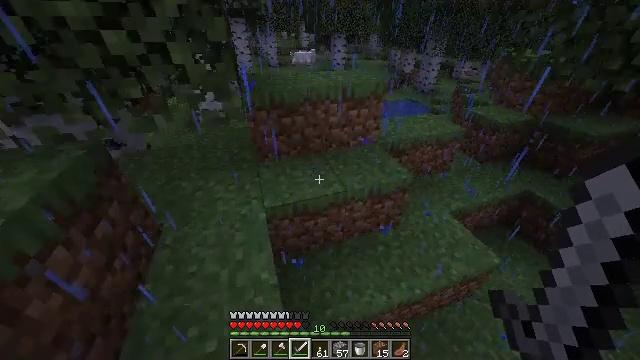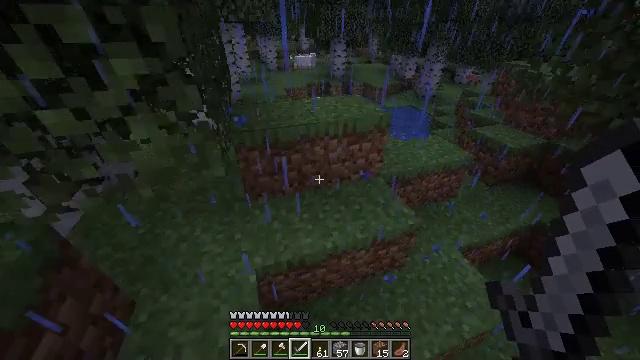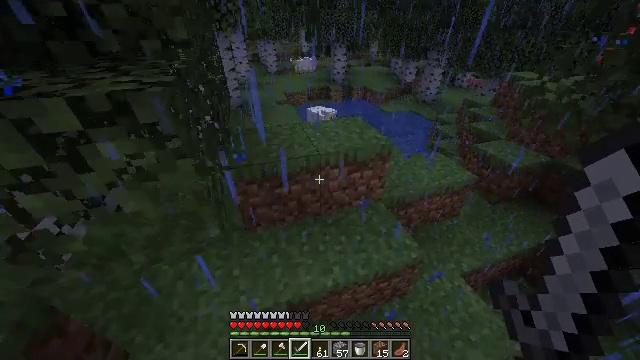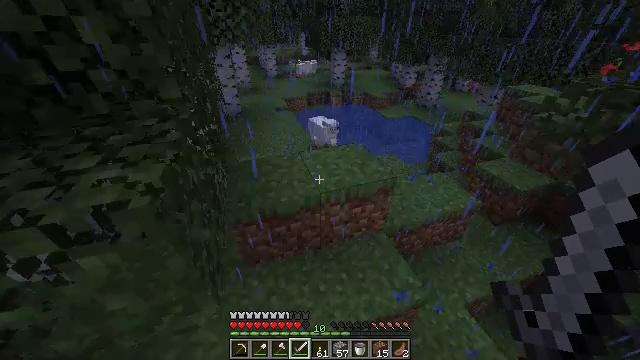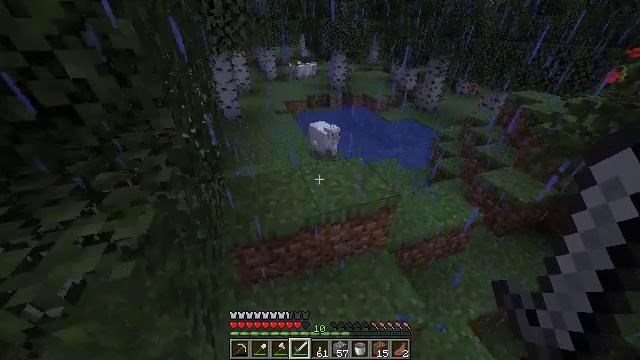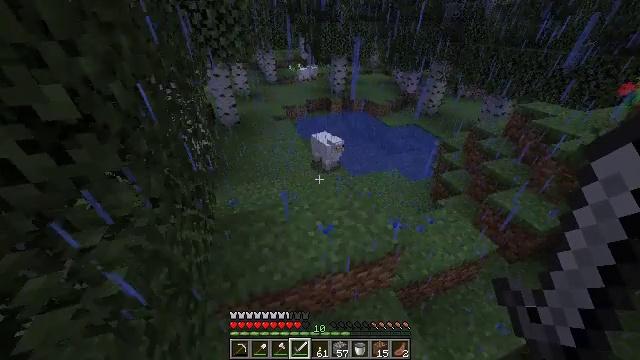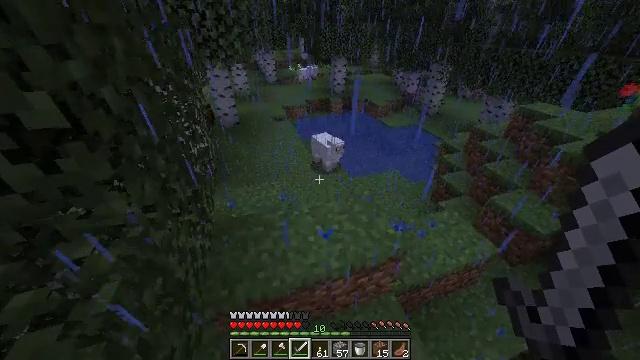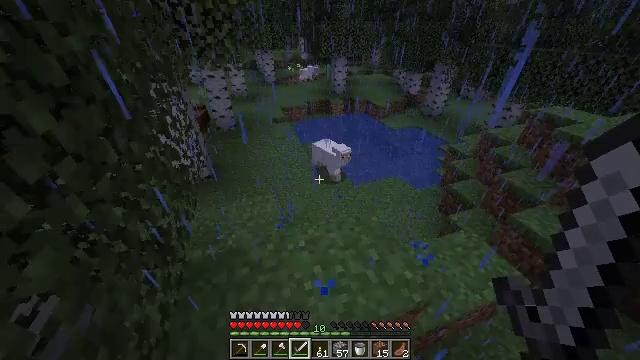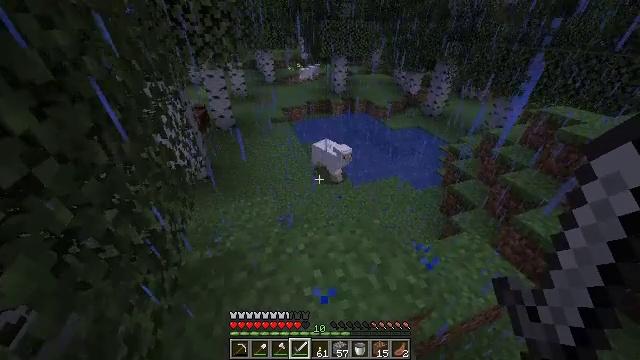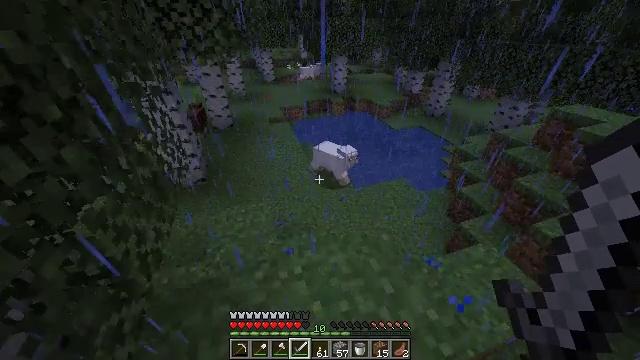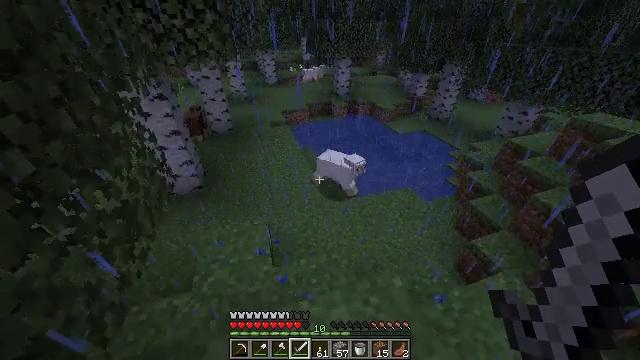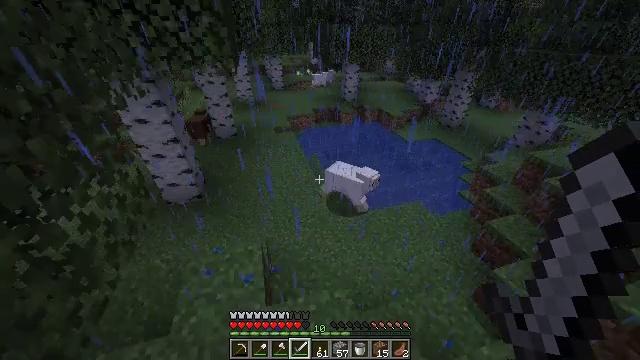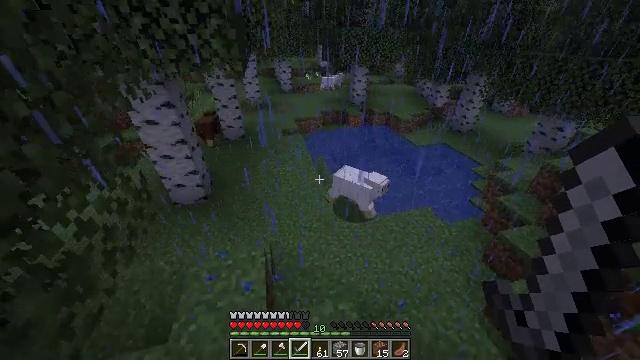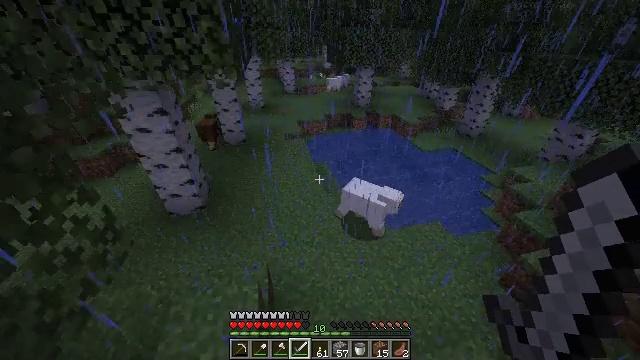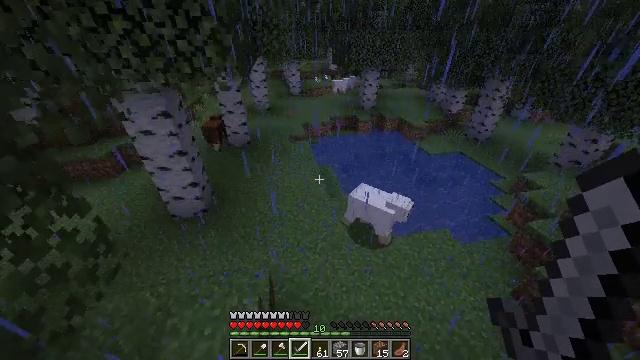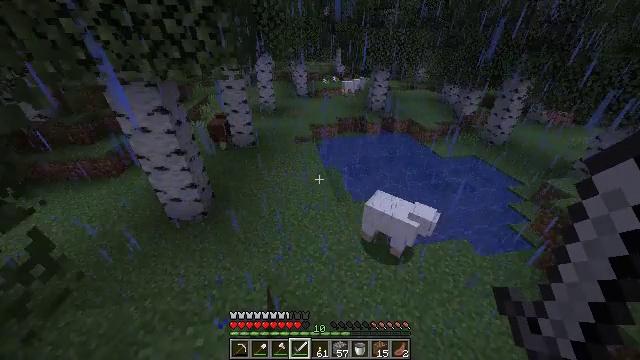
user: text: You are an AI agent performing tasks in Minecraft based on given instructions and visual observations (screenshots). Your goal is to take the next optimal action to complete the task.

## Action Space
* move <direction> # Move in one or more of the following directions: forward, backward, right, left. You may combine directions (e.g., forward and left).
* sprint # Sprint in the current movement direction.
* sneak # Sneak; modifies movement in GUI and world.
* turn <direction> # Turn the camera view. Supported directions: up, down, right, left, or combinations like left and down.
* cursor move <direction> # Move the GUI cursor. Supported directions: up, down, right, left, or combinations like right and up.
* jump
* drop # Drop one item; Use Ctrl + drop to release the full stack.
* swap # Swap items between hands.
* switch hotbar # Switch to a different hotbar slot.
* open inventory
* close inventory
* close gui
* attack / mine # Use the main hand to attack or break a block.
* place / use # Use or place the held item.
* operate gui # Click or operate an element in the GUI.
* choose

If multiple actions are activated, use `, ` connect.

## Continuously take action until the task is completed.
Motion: motion action
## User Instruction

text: Gather birch leaves using hands or shears.
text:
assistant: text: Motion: move forward, sprint, jump
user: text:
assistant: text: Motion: move forward, sprint, jump
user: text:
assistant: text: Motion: move forward, sprint, jump
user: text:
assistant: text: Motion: move forward, sprint, jump
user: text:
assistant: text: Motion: move forward, sprint, jump
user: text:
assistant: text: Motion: move forward, sprint, jump
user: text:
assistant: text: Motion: move forward, sprint, jump
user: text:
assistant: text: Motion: move forward, sprint, jump
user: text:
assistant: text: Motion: move forward, sprint
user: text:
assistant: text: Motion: move forward, sprint
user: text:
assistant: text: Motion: move forward, sprint, turn left
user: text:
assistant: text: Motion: move forward, sprint, turn left
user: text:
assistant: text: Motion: move forward, sprint, turn left
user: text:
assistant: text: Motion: move forward, sprint, turn left
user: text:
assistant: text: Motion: move forward, sprint, turn left
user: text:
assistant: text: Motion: move forward, sprint, turn left
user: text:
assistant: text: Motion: move forward, sprint, turn left
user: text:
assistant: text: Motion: move forward, sprint, turn left
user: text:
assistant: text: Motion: move forward, sprint
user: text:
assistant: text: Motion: move forward, sprint, turn up
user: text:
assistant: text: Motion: move forward, sprint, turn up
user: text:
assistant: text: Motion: move forward, sprint, turn up
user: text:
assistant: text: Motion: move forward, sprint, turn up
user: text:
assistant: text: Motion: move forward, sprint, turn up
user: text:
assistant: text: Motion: move forward, sprint, turn up
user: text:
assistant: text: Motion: move forward, sprint, turn up
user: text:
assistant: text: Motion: move forward, sprint, turn up
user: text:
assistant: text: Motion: move forward, sprint
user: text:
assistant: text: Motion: move forward, sprint, jump
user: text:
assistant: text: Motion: move forward, sprint, jump